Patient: sex M, age 57
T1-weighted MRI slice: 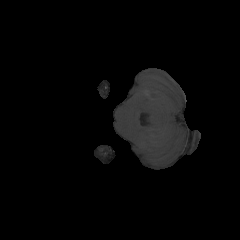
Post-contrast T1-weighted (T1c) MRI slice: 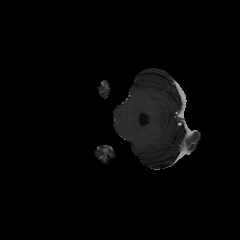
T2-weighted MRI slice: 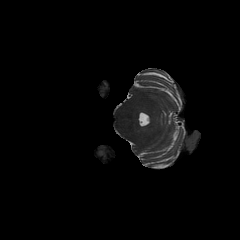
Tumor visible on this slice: no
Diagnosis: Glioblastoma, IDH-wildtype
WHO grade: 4